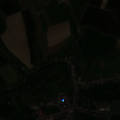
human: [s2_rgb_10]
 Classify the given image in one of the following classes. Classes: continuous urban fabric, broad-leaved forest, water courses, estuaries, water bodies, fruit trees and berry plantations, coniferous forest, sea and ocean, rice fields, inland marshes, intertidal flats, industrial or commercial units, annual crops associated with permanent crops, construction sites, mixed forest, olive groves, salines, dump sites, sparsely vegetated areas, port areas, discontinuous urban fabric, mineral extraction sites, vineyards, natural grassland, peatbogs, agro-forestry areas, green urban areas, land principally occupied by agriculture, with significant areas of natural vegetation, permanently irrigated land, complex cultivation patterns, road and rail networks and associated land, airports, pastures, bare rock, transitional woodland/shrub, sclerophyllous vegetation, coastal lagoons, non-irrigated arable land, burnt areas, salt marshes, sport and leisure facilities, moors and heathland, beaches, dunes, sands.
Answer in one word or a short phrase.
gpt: discontinuous urban fabric, non-irrigated arable land, pastures, complex cultivation patterns, land principally occupied by agriculture, with significant areas of natural vegetation